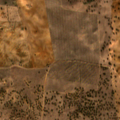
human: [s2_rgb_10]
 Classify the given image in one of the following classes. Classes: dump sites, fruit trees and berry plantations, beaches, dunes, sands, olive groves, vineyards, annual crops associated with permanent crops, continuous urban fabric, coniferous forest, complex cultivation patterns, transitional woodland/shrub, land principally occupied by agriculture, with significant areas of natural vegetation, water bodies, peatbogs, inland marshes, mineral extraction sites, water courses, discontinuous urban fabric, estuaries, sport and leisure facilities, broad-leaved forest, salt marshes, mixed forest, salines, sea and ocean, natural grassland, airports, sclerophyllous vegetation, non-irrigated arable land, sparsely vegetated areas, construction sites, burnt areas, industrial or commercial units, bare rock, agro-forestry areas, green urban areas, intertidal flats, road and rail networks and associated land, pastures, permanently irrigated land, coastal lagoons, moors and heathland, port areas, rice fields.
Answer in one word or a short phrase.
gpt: olive groves, pastures, agro-forestry areas